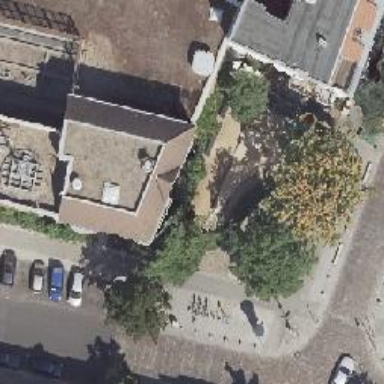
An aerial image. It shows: Playground area for leisure activities on the land.